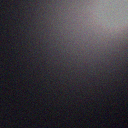
Screen state: off